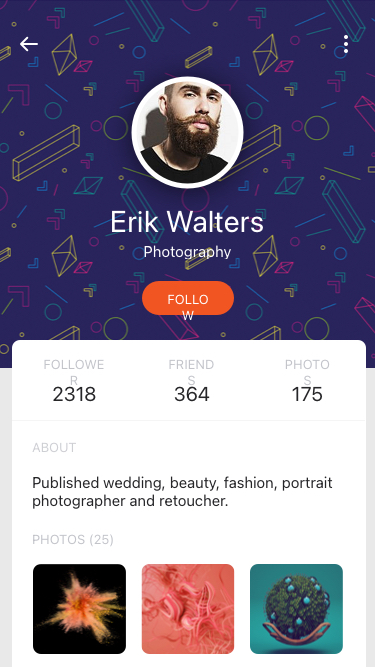
Text in this UI design:
Published wedding, beauty, fashion, portrait photographer and retoucher.
Follower
Friends
Photos
2318
364
175
Follow
Photography
Erik Walters
Photos (25)
About